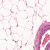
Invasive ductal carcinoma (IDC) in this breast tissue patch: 0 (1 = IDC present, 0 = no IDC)